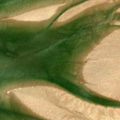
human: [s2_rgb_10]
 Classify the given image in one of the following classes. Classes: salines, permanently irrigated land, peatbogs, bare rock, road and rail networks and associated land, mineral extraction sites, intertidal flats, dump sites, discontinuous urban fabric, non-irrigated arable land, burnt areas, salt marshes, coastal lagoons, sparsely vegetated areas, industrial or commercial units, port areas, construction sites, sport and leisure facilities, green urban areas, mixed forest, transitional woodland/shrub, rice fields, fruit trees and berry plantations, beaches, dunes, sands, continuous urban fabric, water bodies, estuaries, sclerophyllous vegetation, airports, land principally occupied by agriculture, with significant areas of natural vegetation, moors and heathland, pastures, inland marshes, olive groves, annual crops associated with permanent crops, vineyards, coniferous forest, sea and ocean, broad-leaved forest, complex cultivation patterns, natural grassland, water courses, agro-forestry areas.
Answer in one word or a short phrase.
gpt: continuous urban fabric